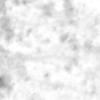
Label: no_change